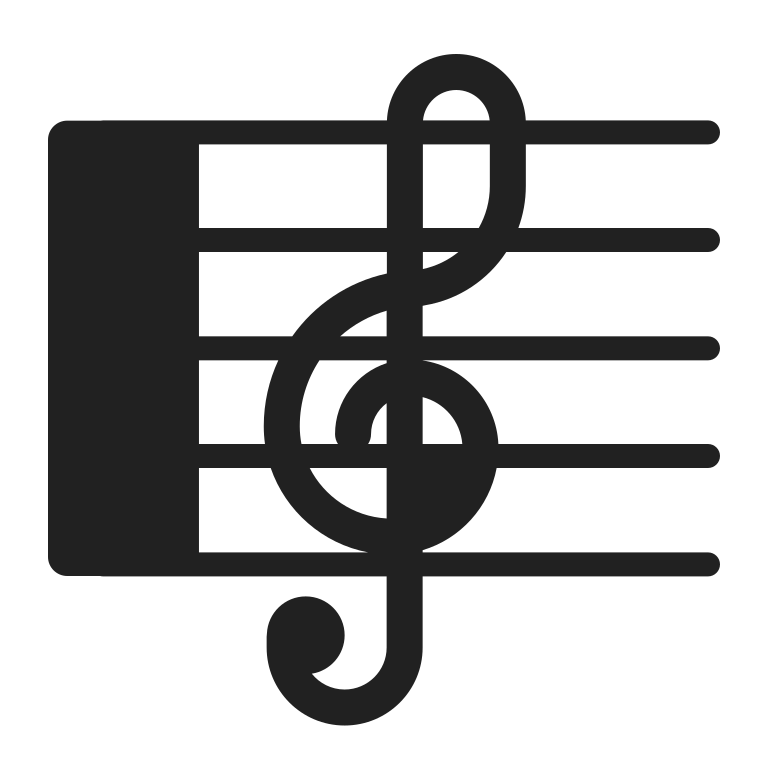
musical score high contrast